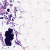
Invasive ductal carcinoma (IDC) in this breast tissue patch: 0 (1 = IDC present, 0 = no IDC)